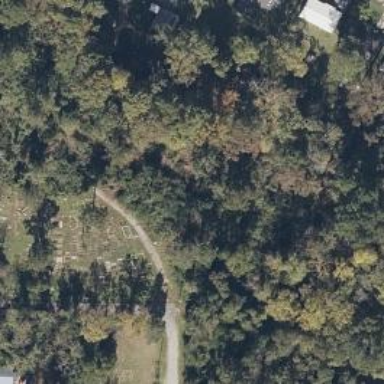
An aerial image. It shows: Graveyard.